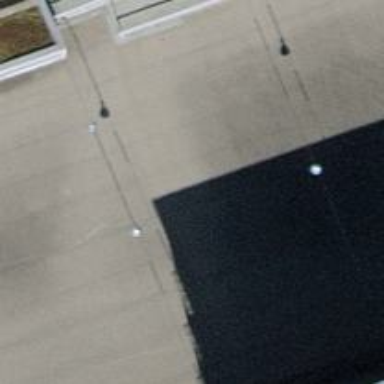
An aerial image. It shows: Pedestrian path with asphalt surface.